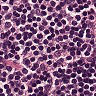
Metastatic tissue present: no